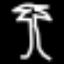
Label: palm tree